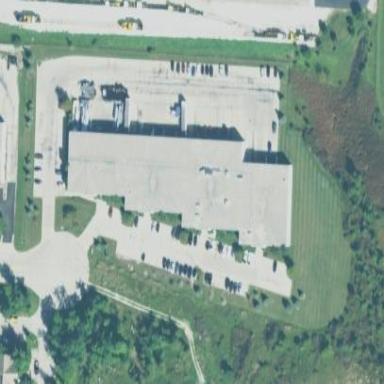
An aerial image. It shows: Industrial building.